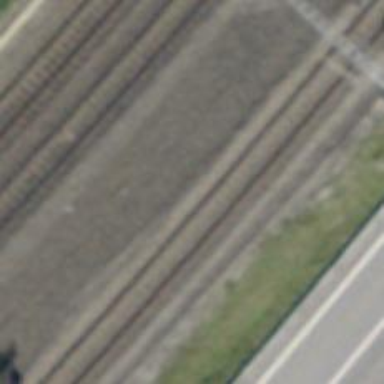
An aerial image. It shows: Railway with electrified contact lines.